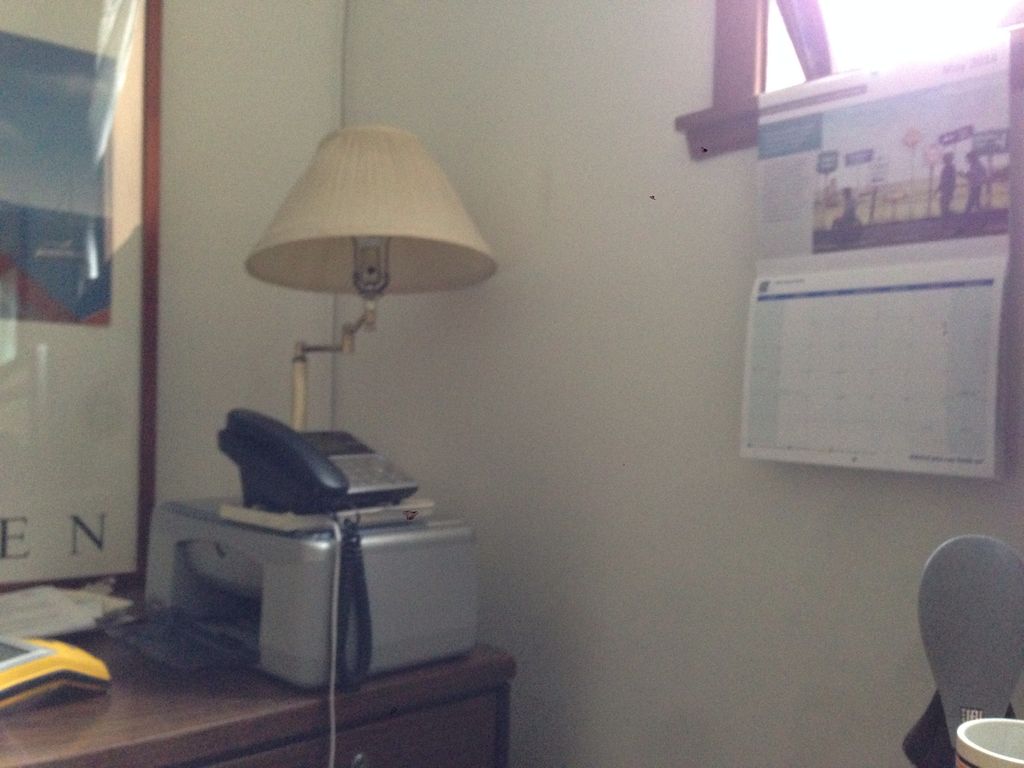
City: vancouver